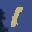
Label: 1